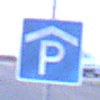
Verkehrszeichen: Parkhaus
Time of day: SunriseSunset
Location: Outdoor (Urban)
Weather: Overcast
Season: NotSpecified
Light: Natural